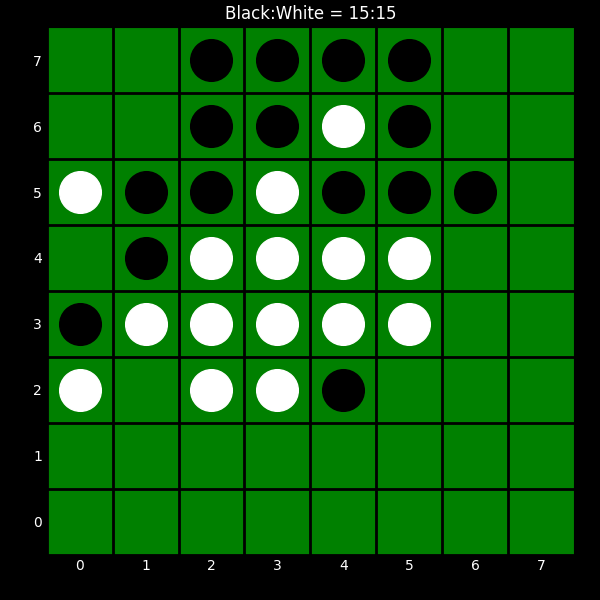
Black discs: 15
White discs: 15